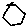
Label: hexagon